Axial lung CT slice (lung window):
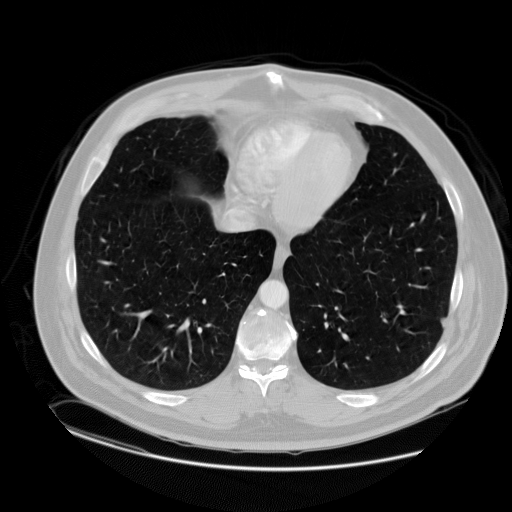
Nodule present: no